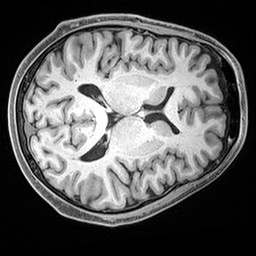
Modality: T1w
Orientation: axial
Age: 50
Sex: male
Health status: healthy
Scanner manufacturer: siemens
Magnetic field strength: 3 T
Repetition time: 2.4 s
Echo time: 0.00217 s